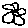
Label: flower